Question: This sample from a study is very close to what I need. The question is, how do I achieve the conditional background color like in the chart below. This chart has two categories, I have three, so I would use some texture for the third.
The categories for the condition that changes over time are in a vector with names CL, C, and CR.

Here's some sample data. So there's the index and then there's the categories that are government types (center-left, center, center-right). In the data there are 72 government terms so there are 72 consecutive runs, therefore doing it by hand with rects is kind of cumbersome at least. I do understand that first I need to plot the categories and then add the line to the plot, I'll worry about axes after the fact and add them last.
'''
shareindex categ
100 C
103 C
104 C
102 CL
99 CL
98 CR
99 CR
101 CL
104 CL
105 CR
104 CR
102 C
103 C
'''
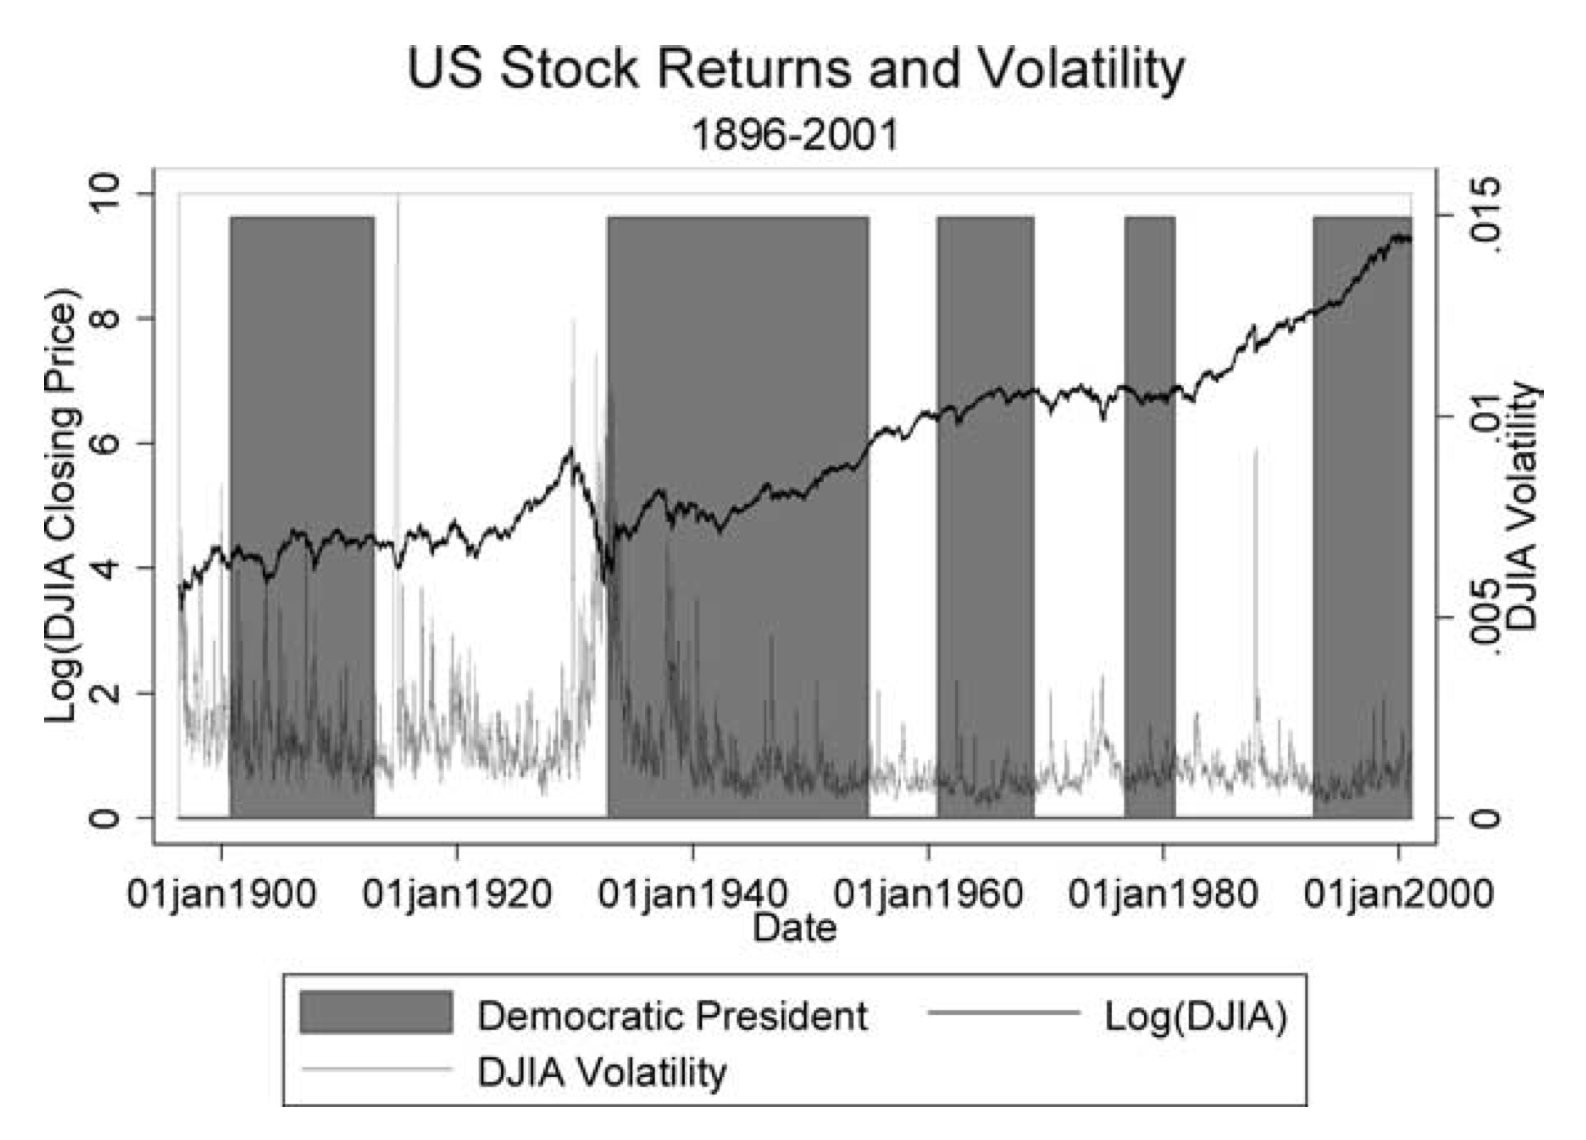
Answer: You can use 'rect' to make rectangles and plot lines on top of that
For your data example:
'''
set.seed(1)
x <- 1:100
y <- cumsum(rnorm(100))
z <- c(rep(1, 10), rep(2,20), rep(1,40), rep(3,30))
plot(x, y, type="n")
rect(xleft = x - 1, xright = x, ybottom=par("usr")[3], ytop=par("usr")[4], col=z, border=NA )
lines(x, y, col="white")
'''

for your data:
'''
## Data frame with the data
dat <- data.frame(shareindex=c(100,103,104,102, 99,98,99,101,104,105,104,102,103),
categ=c("C","C","C","CL","CL","CR","CR", "CL", "CL","CR", "CR","C", "C"))
## Add index column
dat$id <- seq(along.with=dat$shareindex)
# Add your background colors here
cols <- c("lightgray","grey", "lightblue")
## Just an empty plot
plot(dat$id, dat$shareindex, type="n", ylab="Share index", xlab="id")
## Plot the rectangles for the background
rect(xleft =dat$id - 1 , xright = dat$id,
ybottom=par("usr")[3], ytop=par("usr")[4],
col=cols[dat$categ], border=NA )
## Plot the line
lines(dat$id, dat$shareindex, lwd=2)
'''
The output looks like this:

Cheers,
alex